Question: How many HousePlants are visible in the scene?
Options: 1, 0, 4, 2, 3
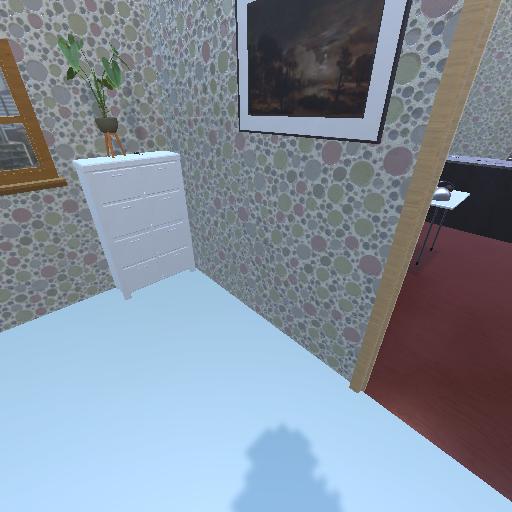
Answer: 1